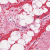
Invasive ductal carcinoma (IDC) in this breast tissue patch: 0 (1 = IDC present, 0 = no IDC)